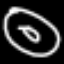
Label: donut